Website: apple
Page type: customer-info-address
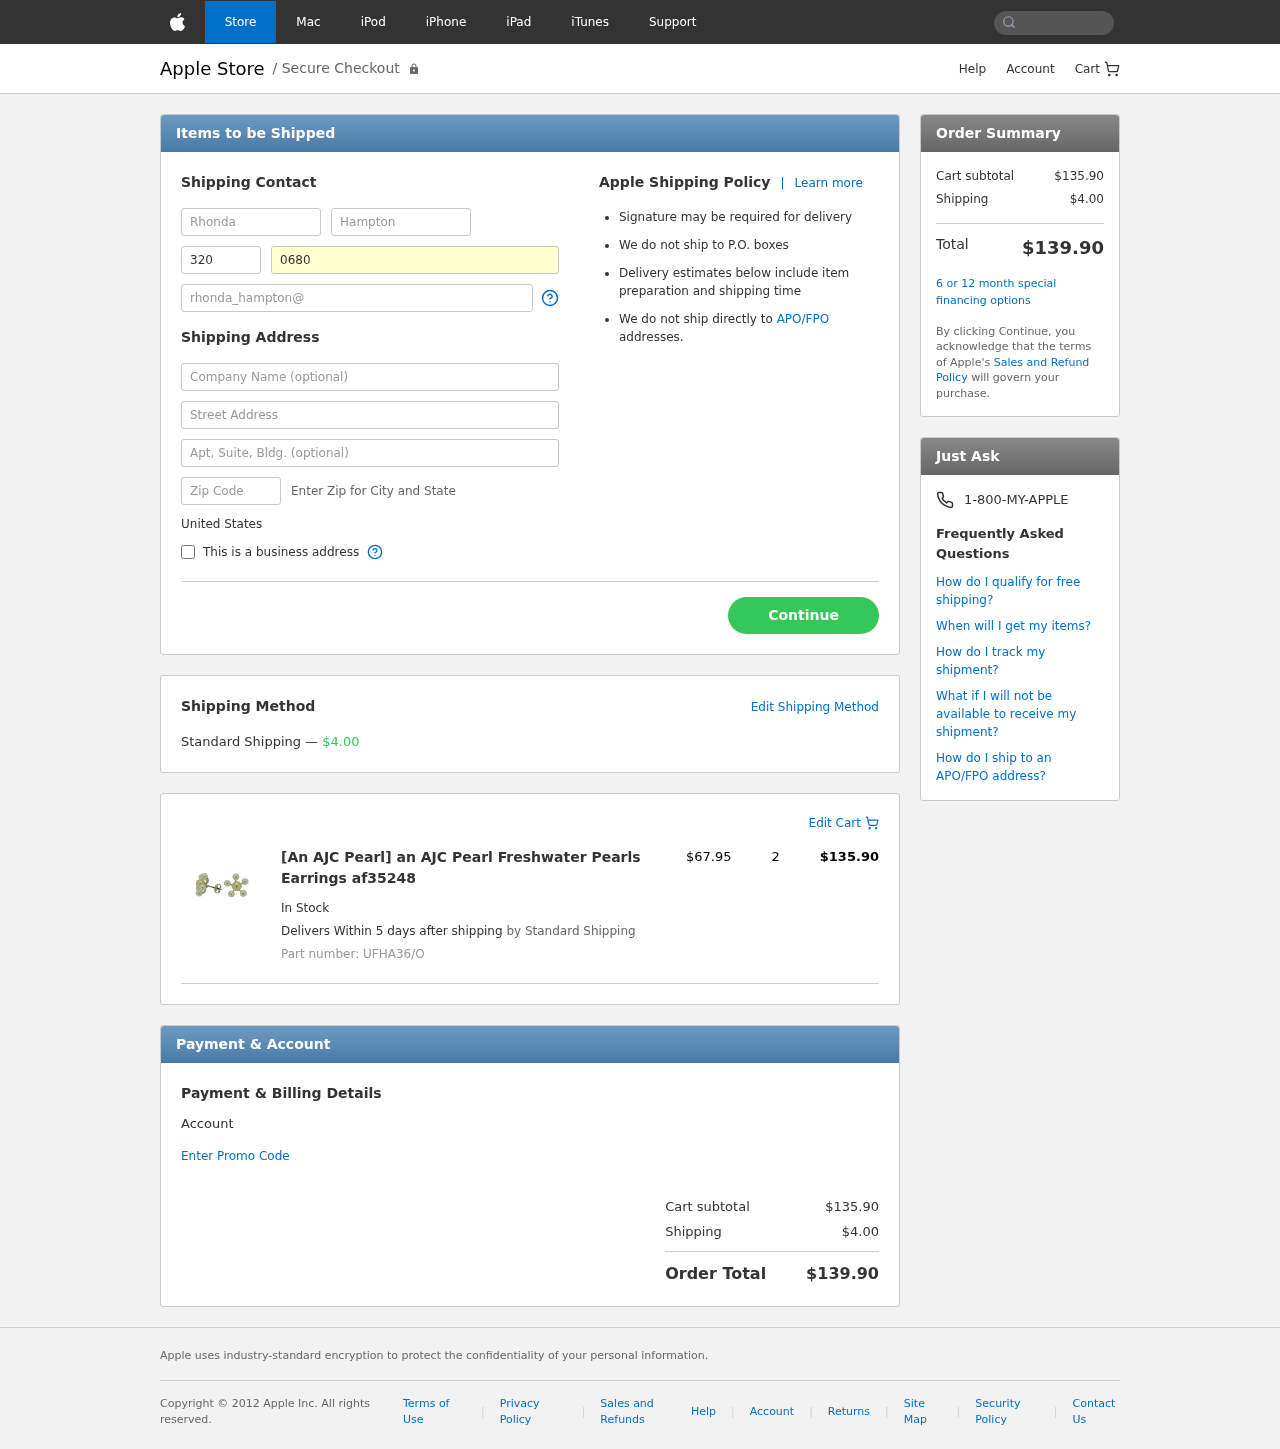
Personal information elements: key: PII_COUNTRY
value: United States
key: PII_FIRSTNAME
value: Rhonda
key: PII_LASTNAME
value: Hampton
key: PII_PHONE_AREA
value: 320
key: PII_PHONE_LINE
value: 0680
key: PII_EMAIL
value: rhonda_hampton@hotmail.com
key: PII_STREET
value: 816 Franklin Haven Suite 979
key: PII_STREET2
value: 87421 Nicole Estate Suite 194
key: PII_POSTCODE
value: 43764
Product elements: key: PRODUCT1_NAME
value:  [An AJC Pearl] an AJC Pearl Freshwater Pearls Earrings af35248 
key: PRODUCT1_PRICE
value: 67.95
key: PRODUCT1_QUANTITY
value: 2
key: PRODUCT1_SKU
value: UFHA36/O
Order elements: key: ORDER_SHIPPING_COST
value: $4.00
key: ORDER_ITEM_TOTAL
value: $135.90
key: ORDER_SUBTOTAL
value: $135.90
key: ORDER_TOTAL
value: $139.90